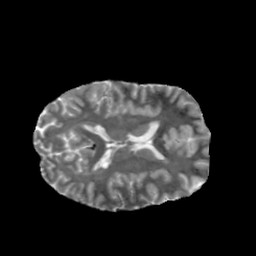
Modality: MD
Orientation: axial
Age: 23
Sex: female
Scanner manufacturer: siemens
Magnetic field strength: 6.98 T
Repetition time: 7.776 s
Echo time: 0.076 s